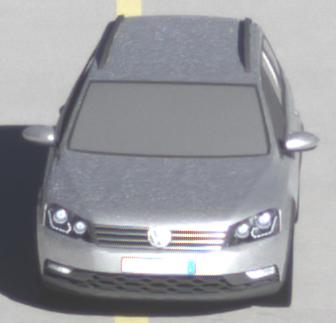
Make: VW
Model: Passat Alltrack 1.8 TSI
Detailed model: Passat (B7) Alltrack
Model produced from: 2012/03
Model produced until: 2013/06
Doors: 5
Color: white
Road condition: dry road
Daytime: morning or afternoon
Contrast: high contrast